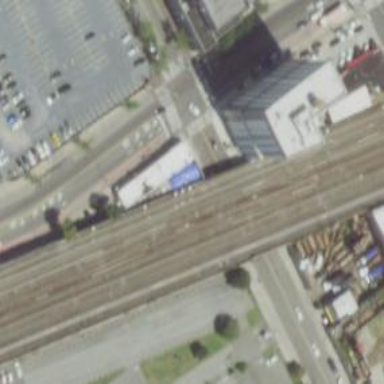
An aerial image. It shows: Bridge over electrified railway track.